Interaction volume radius: 5 \u00c5
Interaction volume height: 40 \u00c5
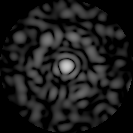
Disorder parameter: 0.8399